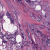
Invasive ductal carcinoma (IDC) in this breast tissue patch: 1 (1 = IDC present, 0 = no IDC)